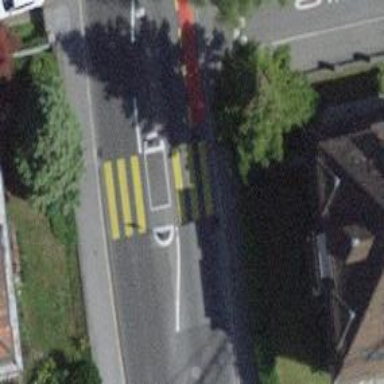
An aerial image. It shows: Kerb serving as barrier.